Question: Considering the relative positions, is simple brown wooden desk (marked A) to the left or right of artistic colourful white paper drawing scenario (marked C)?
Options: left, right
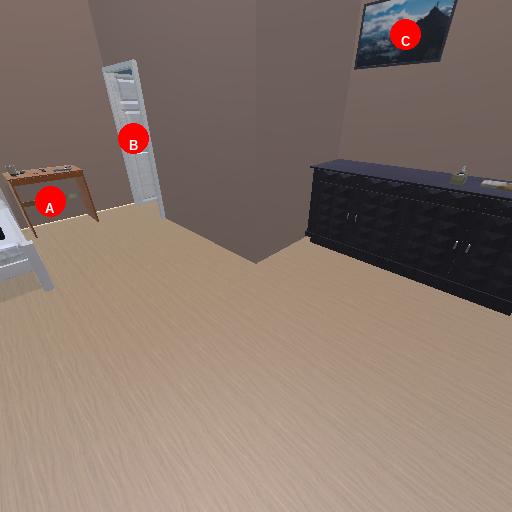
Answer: left